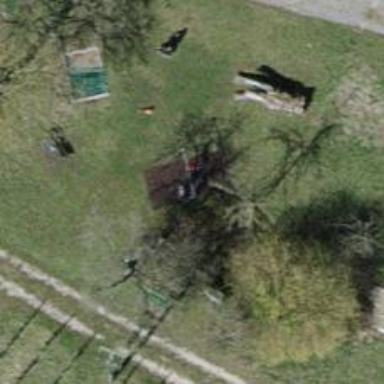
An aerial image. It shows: Playground with swings.